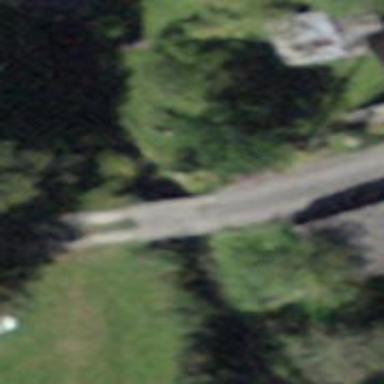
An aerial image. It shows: Concrete surface bridge over service road.